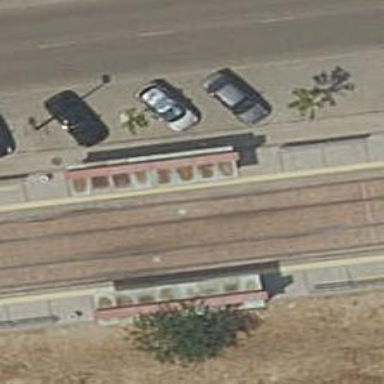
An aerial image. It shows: Light rail stop position with railway stop for public transport.